Field crop: maize
Growth stage: 2
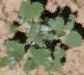
Species: chenopodium